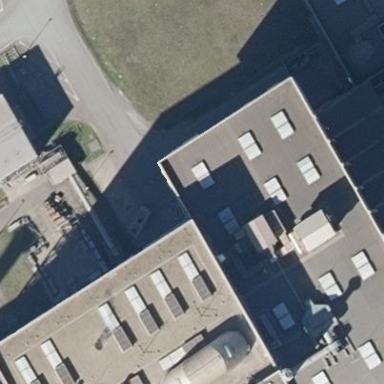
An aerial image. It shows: Industrial building which is part of power plant.